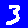
Digit: 3